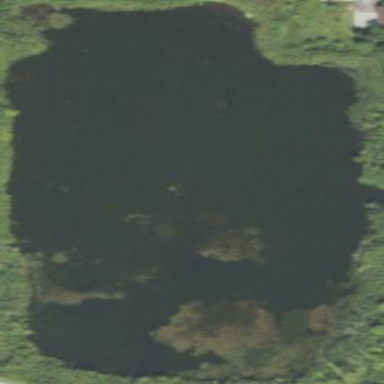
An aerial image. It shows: Peaceful pond surrounded by nature.